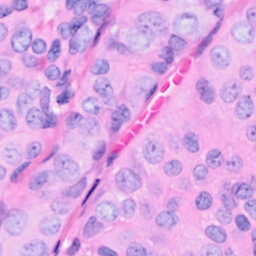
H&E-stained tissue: Breast